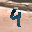
Label: 4